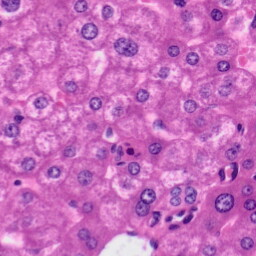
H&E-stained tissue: Liver